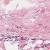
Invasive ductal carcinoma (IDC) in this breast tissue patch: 0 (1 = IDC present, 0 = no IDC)